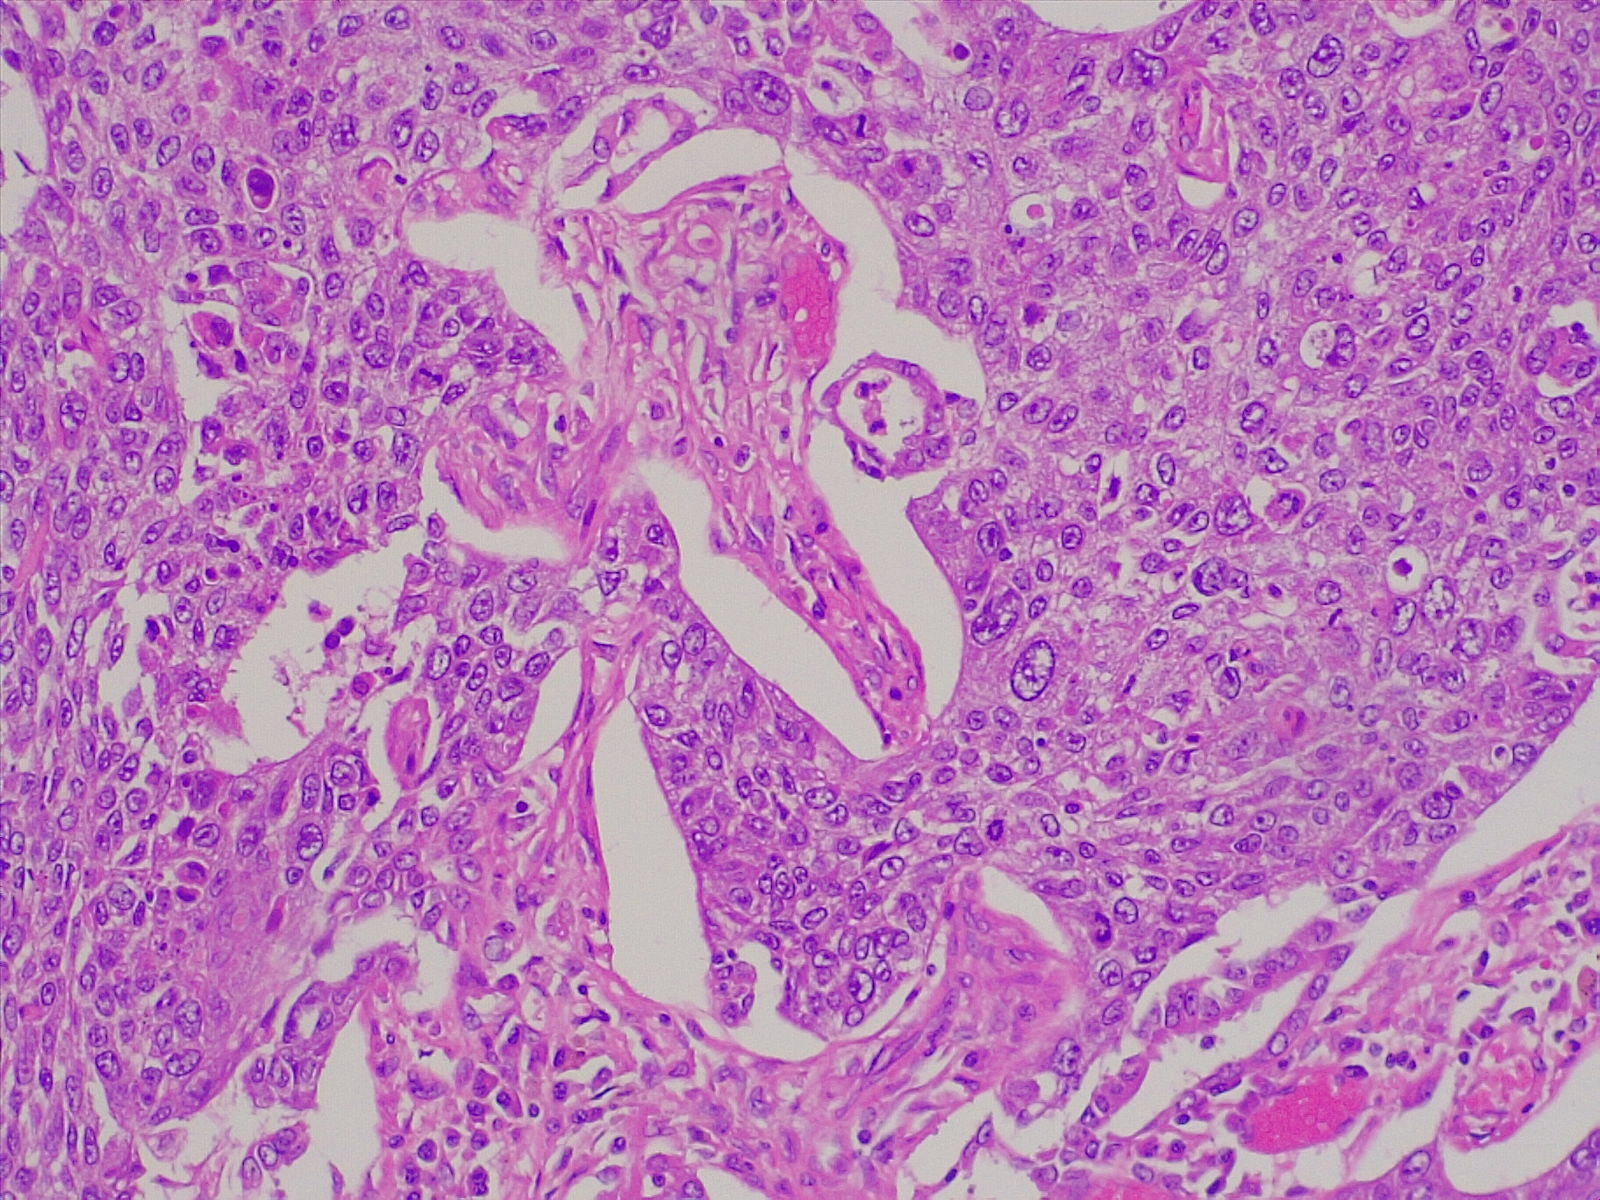
Label: lung squamous cell carcinoma, moderately differentiated